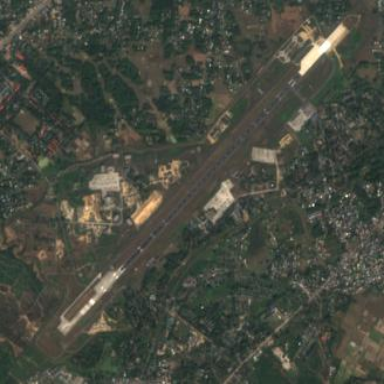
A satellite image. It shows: Military airfield within larger aerodrome designated for military and public use.